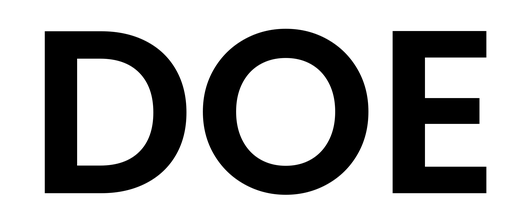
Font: Poppins-SemiBold